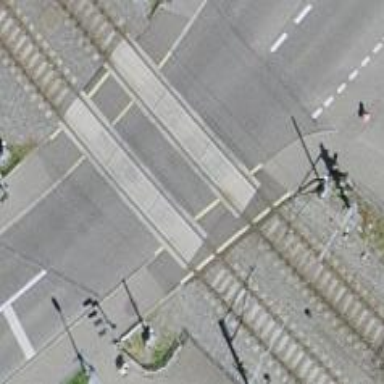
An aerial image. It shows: Level railway crossing with flashing lights. The barrier at the crossing is of the double half type.